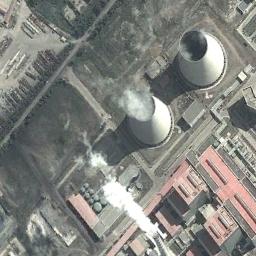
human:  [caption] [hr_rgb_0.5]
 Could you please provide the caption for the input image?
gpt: The thermal power station is on the grass next to some buildings with white mist above .

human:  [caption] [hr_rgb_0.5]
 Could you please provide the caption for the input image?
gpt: There are two thermal power stations and several building blocks .

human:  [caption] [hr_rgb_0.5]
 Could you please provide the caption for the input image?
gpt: In the thermal power station there are neatly planned factories, there are two steaming cooling towers, A smoking chimney and some spherical objects .

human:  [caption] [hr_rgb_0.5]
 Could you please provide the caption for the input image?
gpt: There are many buildings of different shapes next to the thermal power station .

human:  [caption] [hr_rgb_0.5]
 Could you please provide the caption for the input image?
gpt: There are some red buildings and two chimneys on the thermal power station .